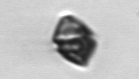
Label: Kryptoperidinium_triquetrum